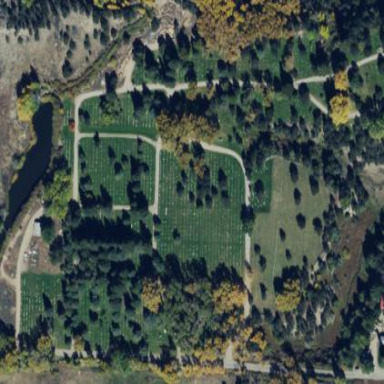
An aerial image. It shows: Cemetery.